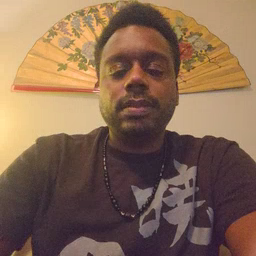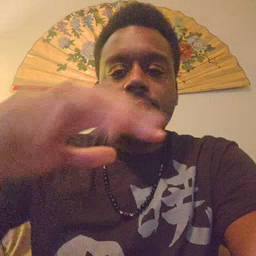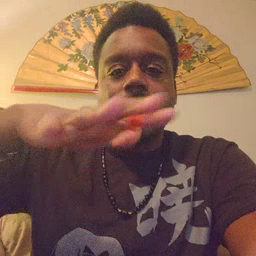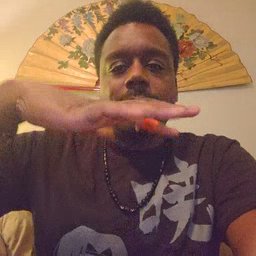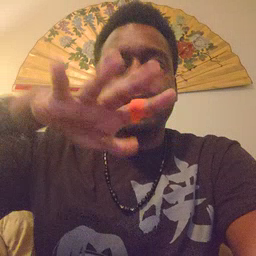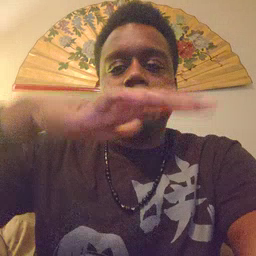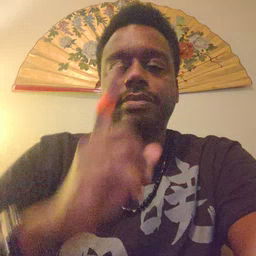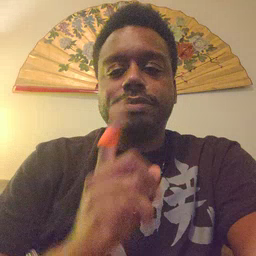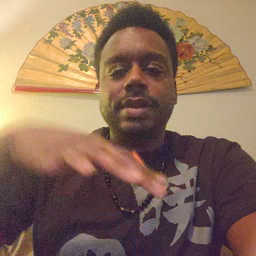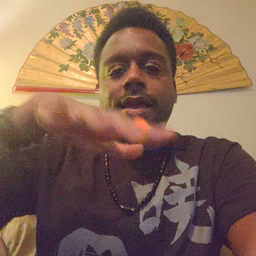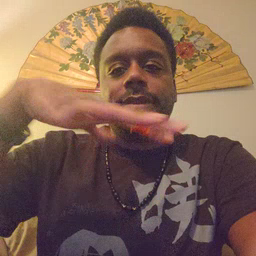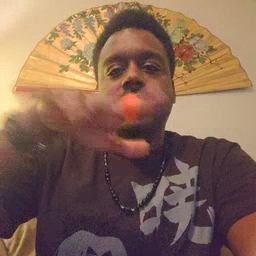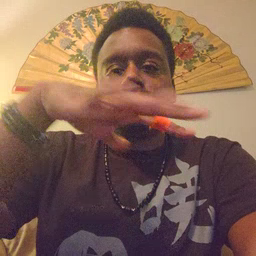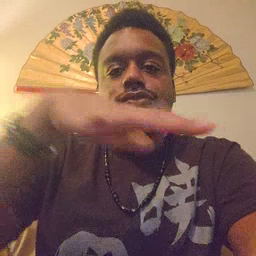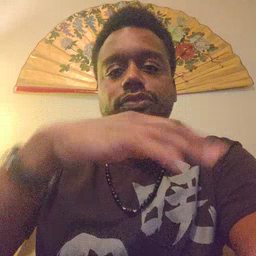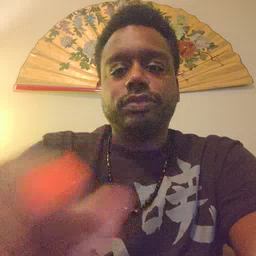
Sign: helicopter